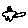
Label: cat